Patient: sex M, age 28
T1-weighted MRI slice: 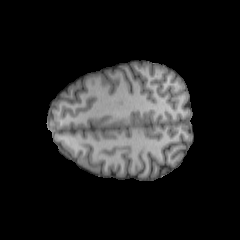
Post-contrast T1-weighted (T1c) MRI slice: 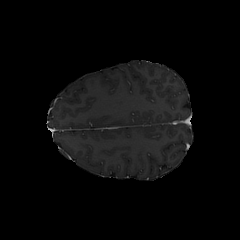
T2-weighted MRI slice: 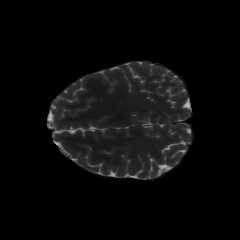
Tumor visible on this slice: no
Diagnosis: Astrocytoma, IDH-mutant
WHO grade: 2